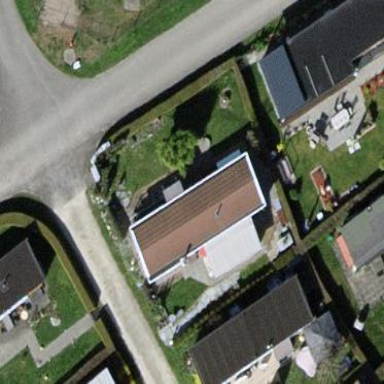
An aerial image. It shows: Static caravan.